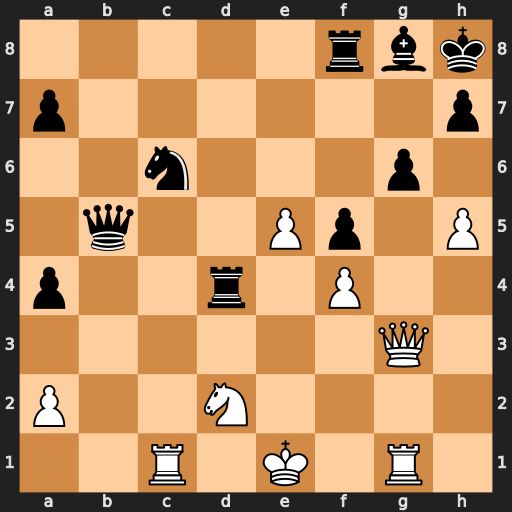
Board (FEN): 5rbk/p6p/2n3p1/1q2Pp1P/p2r1P2/6Q1/P2N4/2R1K1R1
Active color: w
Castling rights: -
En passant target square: -
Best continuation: hxg6 hxg6 Qxg6